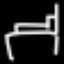
Label: bed